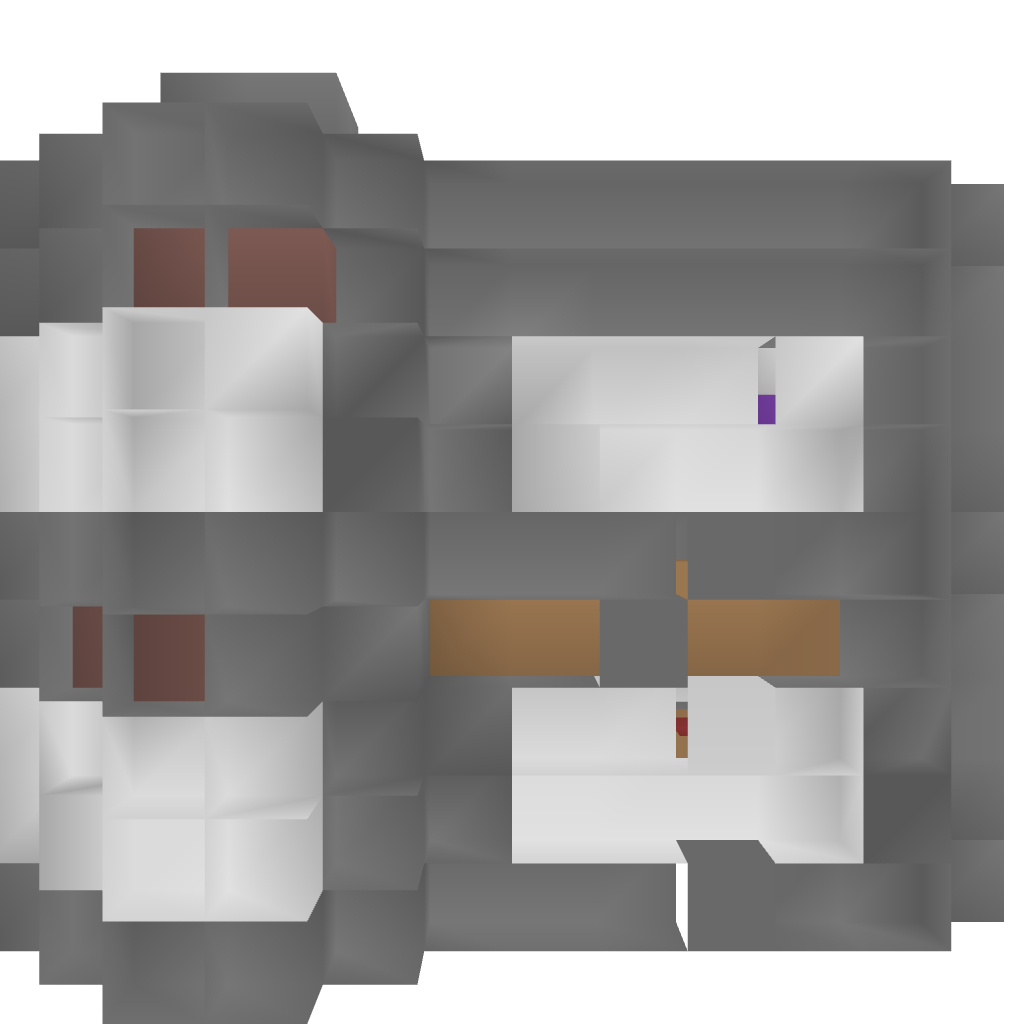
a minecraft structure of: Modern House good quality